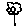
Label: flower